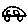
Label: car